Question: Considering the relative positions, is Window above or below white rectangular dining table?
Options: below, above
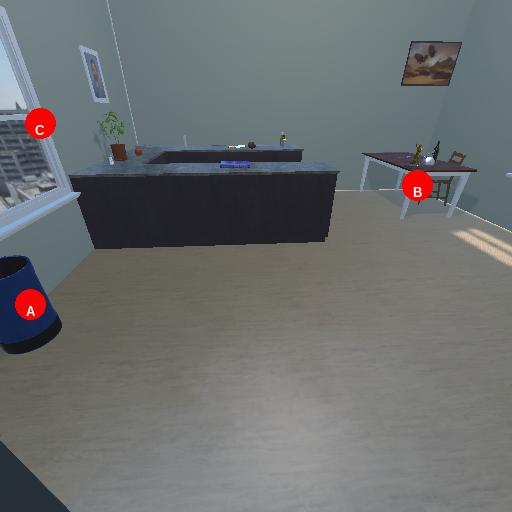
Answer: below